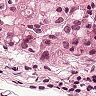
Metastatic tissue present: yes